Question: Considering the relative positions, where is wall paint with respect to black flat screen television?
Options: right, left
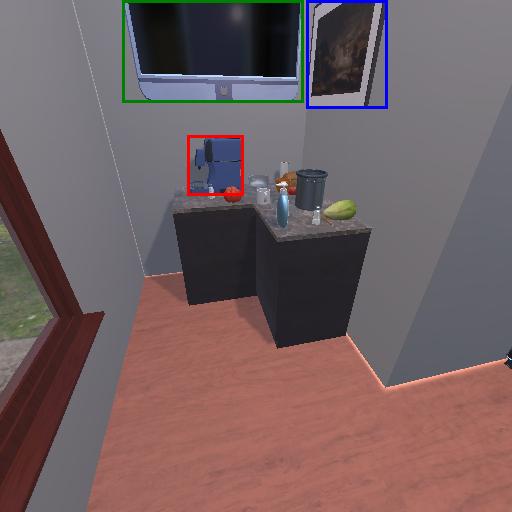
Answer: right